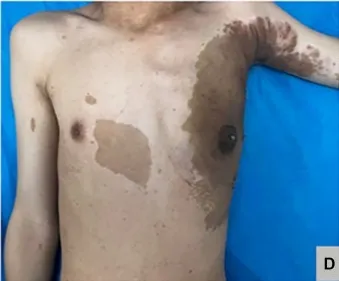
The postoperative appearance 2 weeks is shown in.
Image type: medical_photograph (skin_photograph)